Question: As shown in the picture, I want to be able to maintain this placement of virtual buttons wherever the ball moves.
This is what I've tried:
---
1.
The cue ball is a Rigidbody with Bounce Material, so it can bounce off the cushions. So in this case, I tried making the Virtual Buttons RigidBody Components and adding the same force to the buttons, but this didn't work because it wasn't able to detect the cushions and kept moving forward.
---
2.
I gave it a collider, it would bounce off the cushion before the ball and that would disrupt the formation around the ball.
---
3.
I tried to parent the Virtual Buttons under the Cue Ball and the Cue Ball under the Image Target, but this didn't help since it all centered within the ball and overlapped. I couldn't move it at all (I don't know why)
---
---

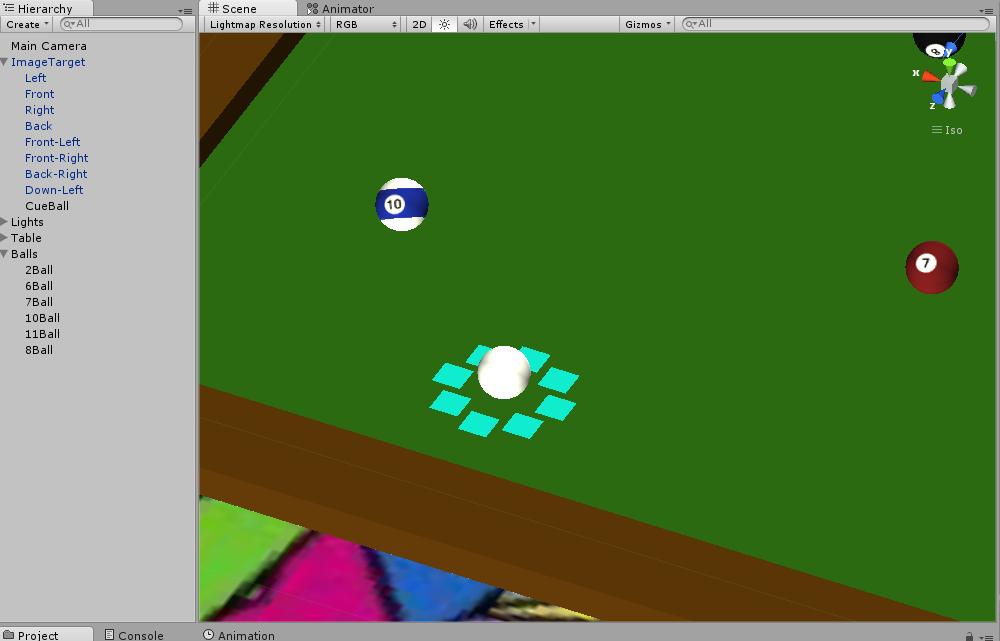
Answer: Virtual Butttons sometimes don't move above the Image Target, I really don't know why. But here's a work around.
Now consider your CueBall the parent. Throw in 8 Empty GameObjects as child Objects. Position these GameObjects in the position around the ball that you wish to maintain through the movement.
Now each virtual button is put as a child to these GameObjects respectively.
And now script movement of the ball. You should see it works perfectly. Make sure you have your X and Z rotation restriction. I guess since it's a Cue ball and its white, the rotation won't be much of a problem, unless you're scripting for Curve shots as well.
Hope this helps.